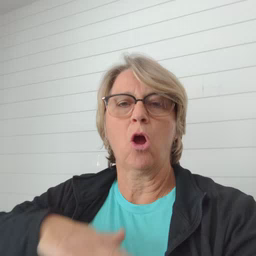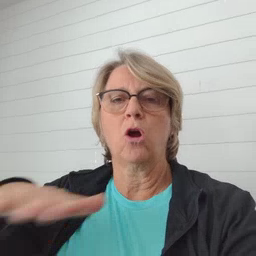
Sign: backyard